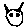
Label: cat